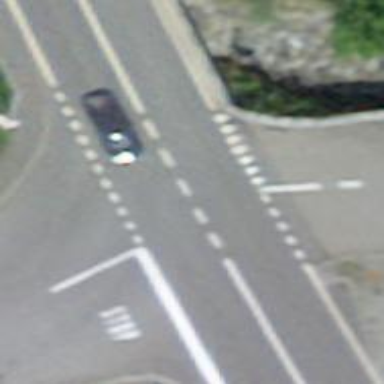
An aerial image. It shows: Secondary road with asphalt surface.